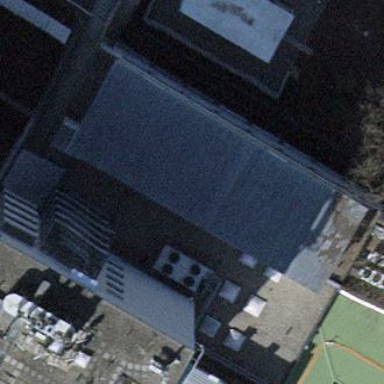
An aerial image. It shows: Section of building's roof.